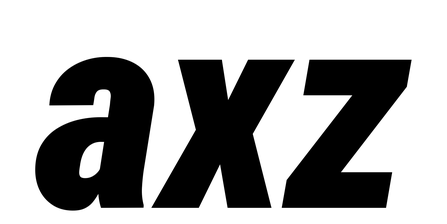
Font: Roboto-Italic_Condensed_Black_Italic